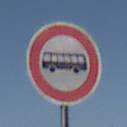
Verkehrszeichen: VerbotKraftomnibusse
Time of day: MorningAfternoon
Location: Outdoor (Nature)
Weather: Clear
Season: NotSpecified
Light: Natural